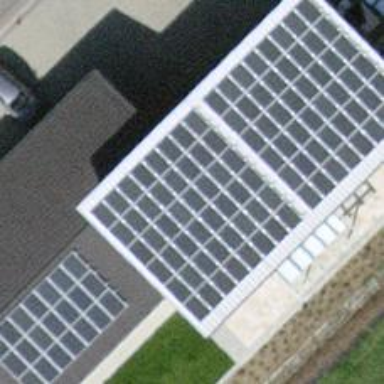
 consisting of solar photovoltaic panels."